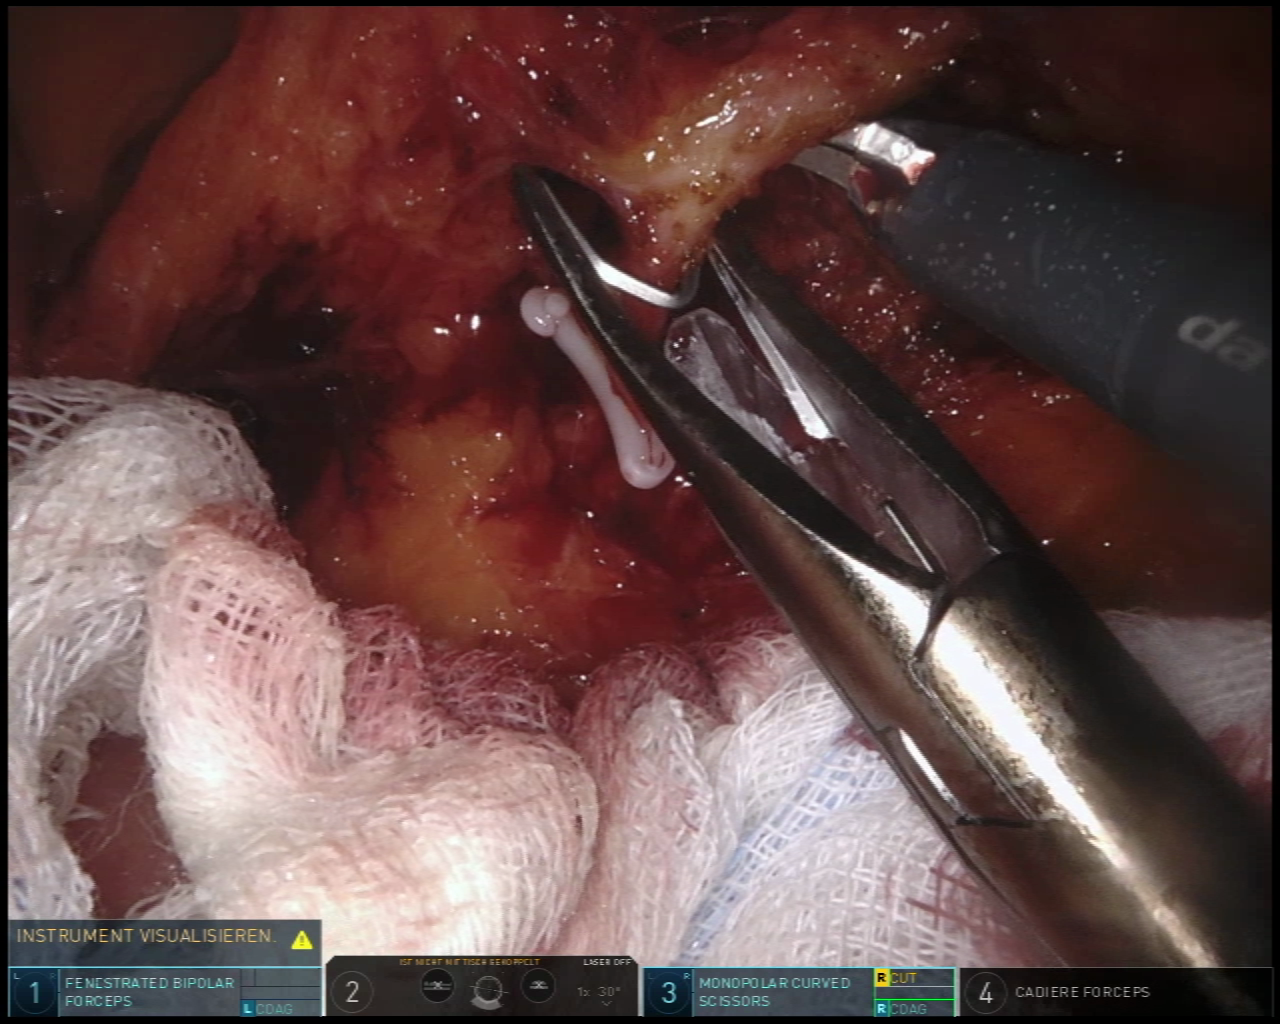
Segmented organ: inferior_mesenteric_artery
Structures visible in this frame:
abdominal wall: no
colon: no
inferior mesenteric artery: yes
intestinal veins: no
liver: no
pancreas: no
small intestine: no
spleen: no
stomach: no
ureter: no
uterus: no
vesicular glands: no